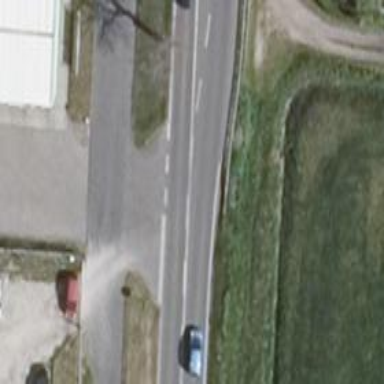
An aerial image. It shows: Road with "give way" sign.